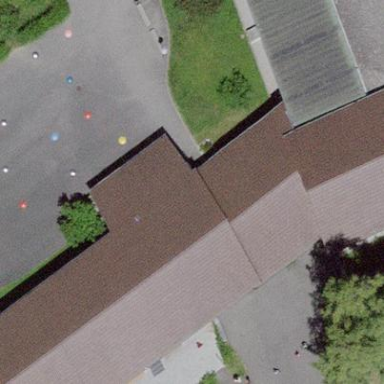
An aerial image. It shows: School building.